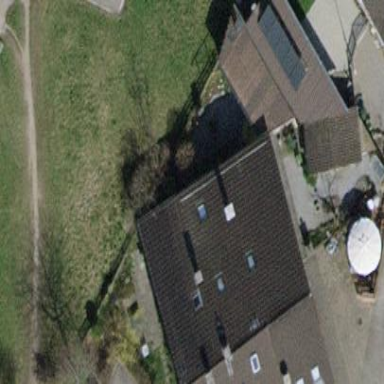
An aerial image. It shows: Terrace-style building with gabled roof.